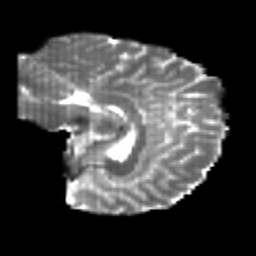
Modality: T2w
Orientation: sagittal
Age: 22
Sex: female
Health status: healthy
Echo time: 0.074 s